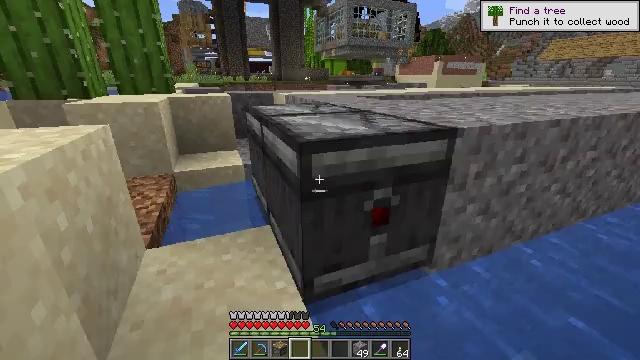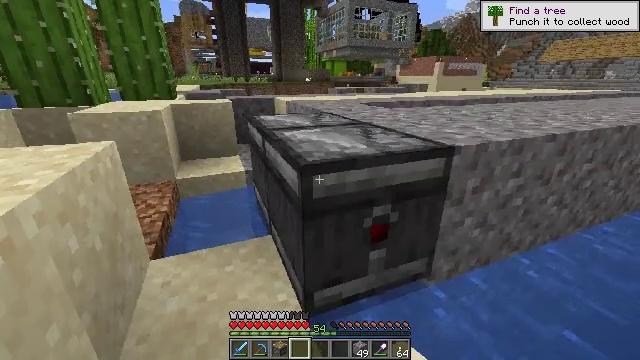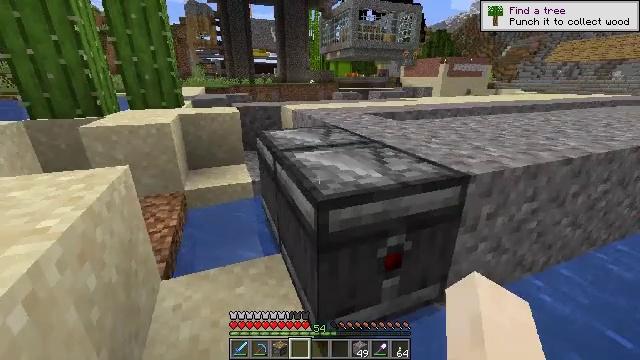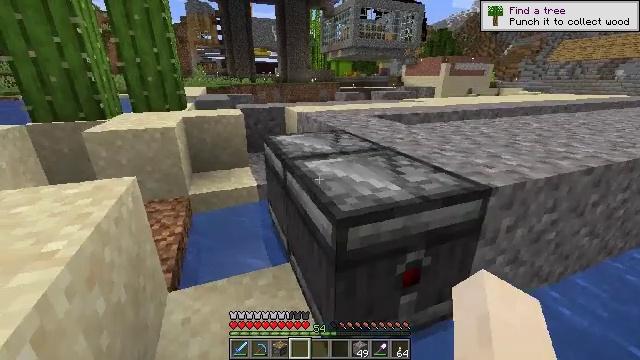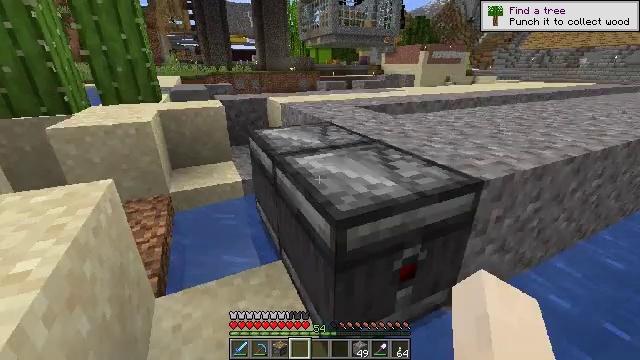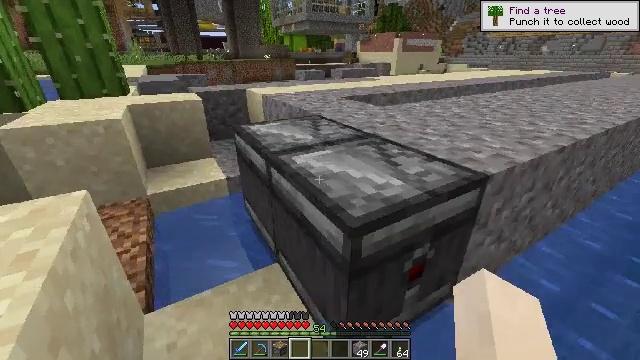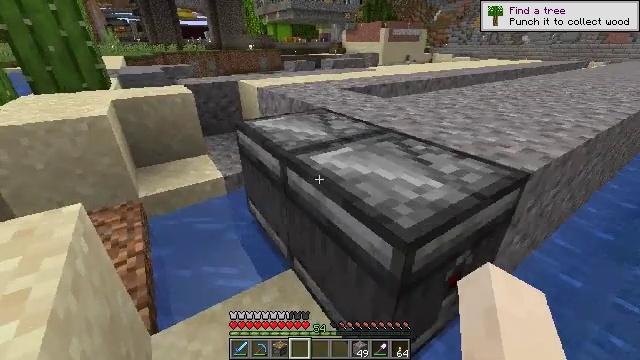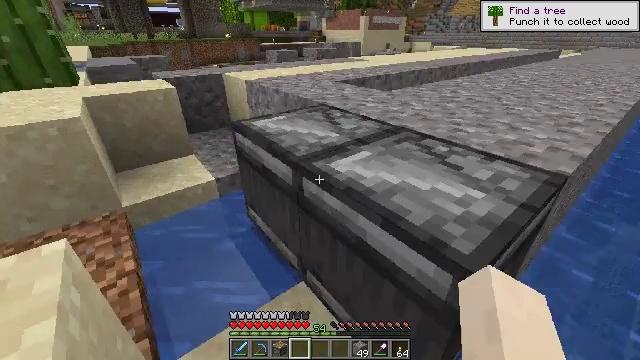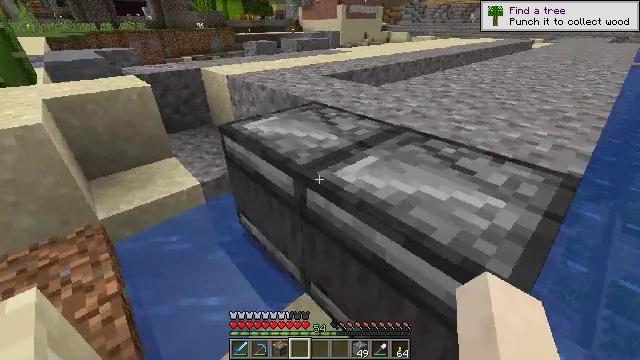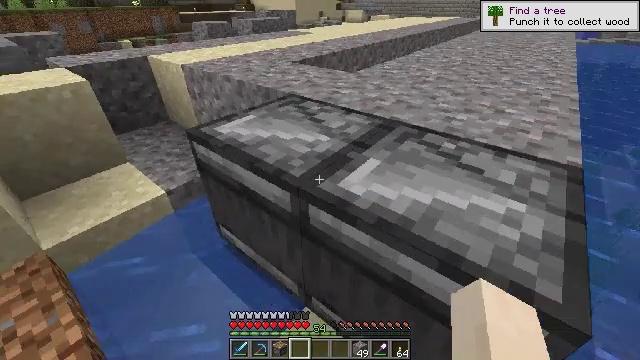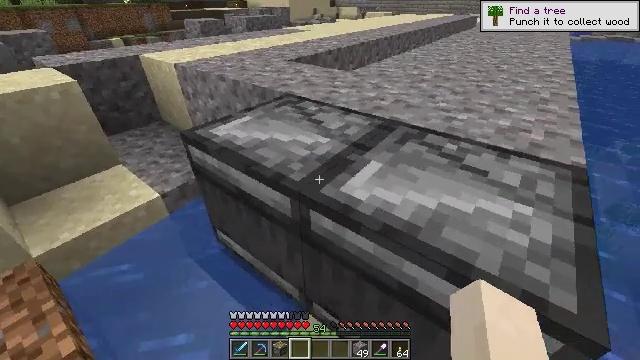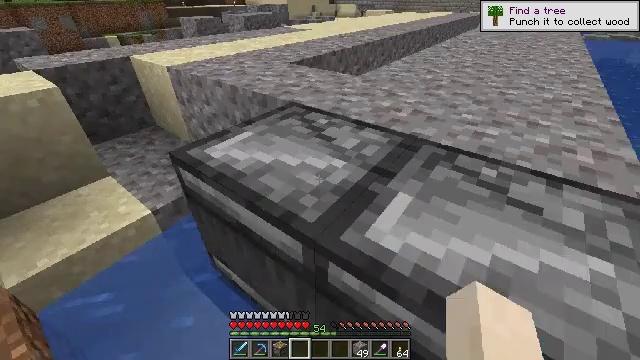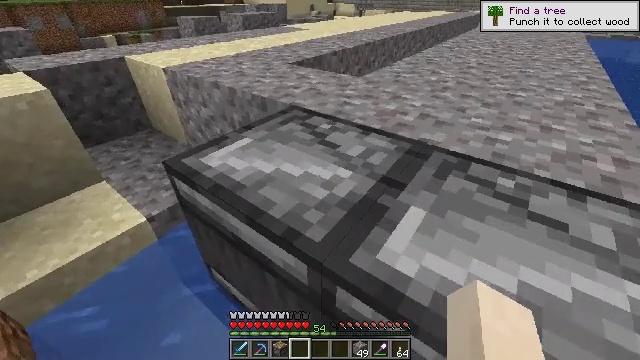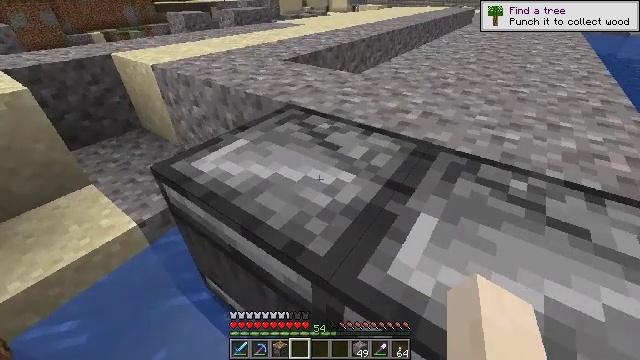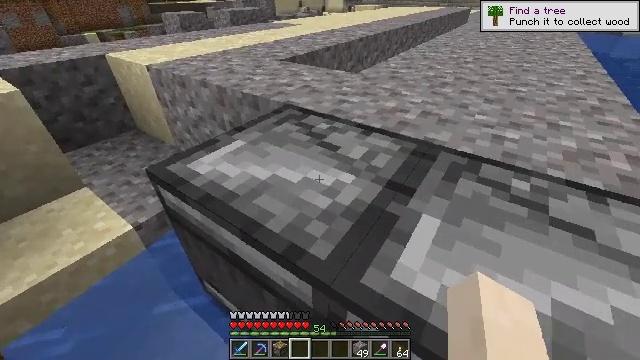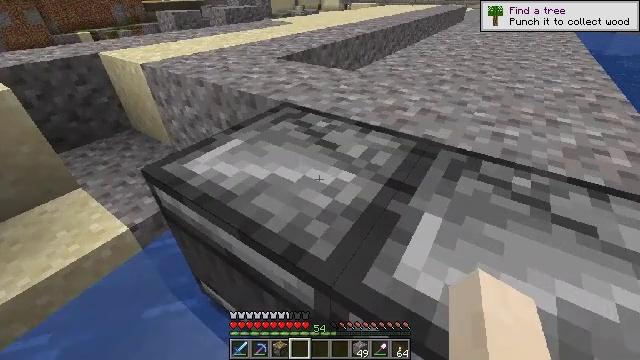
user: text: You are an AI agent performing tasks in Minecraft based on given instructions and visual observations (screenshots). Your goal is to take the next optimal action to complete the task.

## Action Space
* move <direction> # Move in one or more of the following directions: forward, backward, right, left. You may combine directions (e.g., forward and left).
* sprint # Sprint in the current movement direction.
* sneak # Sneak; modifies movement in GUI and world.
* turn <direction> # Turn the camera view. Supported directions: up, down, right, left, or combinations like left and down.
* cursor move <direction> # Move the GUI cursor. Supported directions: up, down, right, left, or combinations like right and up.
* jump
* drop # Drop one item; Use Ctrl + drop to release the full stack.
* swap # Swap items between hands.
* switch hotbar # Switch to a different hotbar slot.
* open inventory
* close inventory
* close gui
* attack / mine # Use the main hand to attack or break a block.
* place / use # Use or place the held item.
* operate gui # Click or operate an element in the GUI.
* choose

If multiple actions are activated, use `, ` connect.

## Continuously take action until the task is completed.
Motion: motion action
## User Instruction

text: Get observer for redstone contraptions.
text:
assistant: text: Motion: no_op
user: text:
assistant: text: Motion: move forward and move left
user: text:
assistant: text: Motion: move forward and move left
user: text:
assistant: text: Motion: move forward and move left, turn right and down
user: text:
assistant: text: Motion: move forward and move left, turn right and down
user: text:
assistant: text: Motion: move forward and move left, turn right and down
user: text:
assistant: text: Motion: move forward and move left, turn right and down
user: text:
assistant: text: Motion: move forward and move left, turn right and down
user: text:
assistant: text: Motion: move forward and move left, turn right and down
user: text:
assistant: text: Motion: move forward, turn right
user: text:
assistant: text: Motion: move forward
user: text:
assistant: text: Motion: no_op
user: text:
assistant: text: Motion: turn right
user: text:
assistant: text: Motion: no_op
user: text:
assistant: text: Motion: no_op
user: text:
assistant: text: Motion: no_op
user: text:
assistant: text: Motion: no_op
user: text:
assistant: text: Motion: no_op
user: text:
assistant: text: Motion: no_op
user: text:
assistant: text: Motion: no_op
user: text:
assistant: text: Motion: no_op
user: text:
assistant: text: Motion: no_op
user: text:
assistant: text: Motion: no_op
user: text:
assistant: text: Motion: no_op
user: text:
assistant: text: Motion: no_op
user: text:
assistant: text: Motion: no_op
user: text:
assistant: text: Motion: no_op
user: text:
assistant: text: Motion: no_op
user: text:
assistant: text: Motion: no_op
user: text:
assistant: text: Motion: no_op